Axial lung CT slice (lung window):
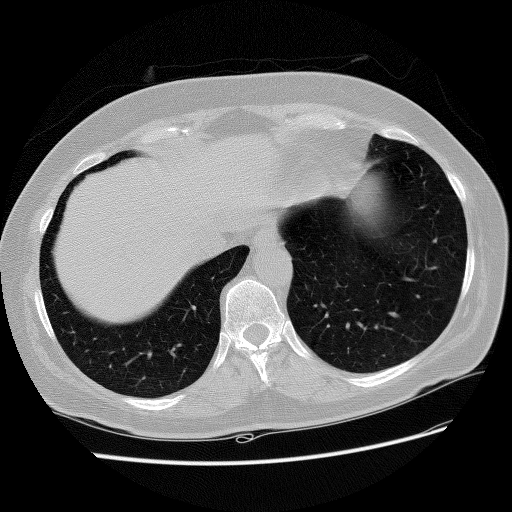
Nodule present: no